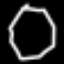
Label: octagon